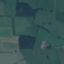
Land use / land cover: Pasture